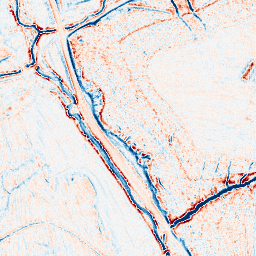
Category: edge_preserving
Decomposition family: bilateral
Decomposition parameters: d: 9
sigma_color: 150
sigma_space: 75
Upsampling method: fft_zeropad
Upsampling parameters: scale: 8
Upsampling scale: 8